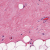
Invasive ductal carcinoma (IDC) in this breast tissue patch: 0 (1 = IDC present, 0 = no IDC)